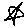
Label: star